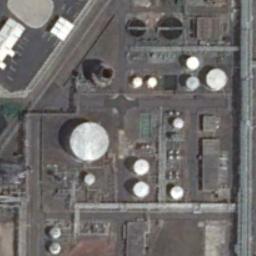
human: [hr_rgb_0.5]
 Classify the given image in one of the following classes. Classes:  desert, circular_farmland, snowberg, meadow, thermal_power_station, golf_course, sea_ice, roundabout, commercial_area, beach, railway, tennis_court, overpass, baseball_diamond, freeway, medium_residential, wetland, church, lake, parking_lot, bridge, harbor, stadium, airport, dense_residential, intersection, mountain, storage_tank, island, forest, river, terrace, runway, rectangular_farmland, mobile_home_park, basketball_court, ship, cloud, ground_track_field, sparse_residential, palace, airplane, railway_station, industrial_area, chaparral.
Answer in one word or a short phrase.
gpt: storage_tank